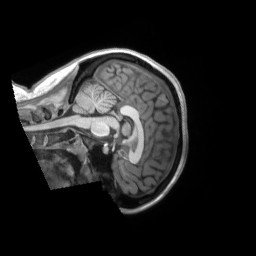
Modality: T1w
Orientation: sagittal
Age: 19
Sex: female
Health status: ill
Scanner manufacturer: siemens
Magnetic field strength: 3 T
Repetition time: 2.2 s
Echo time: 0.00157 s